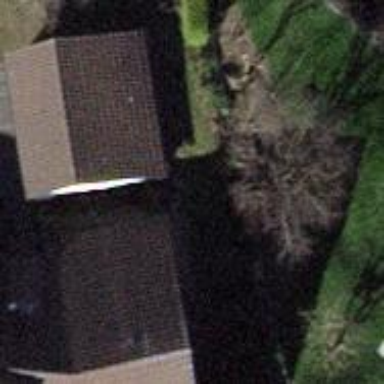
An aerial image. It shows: Garage.